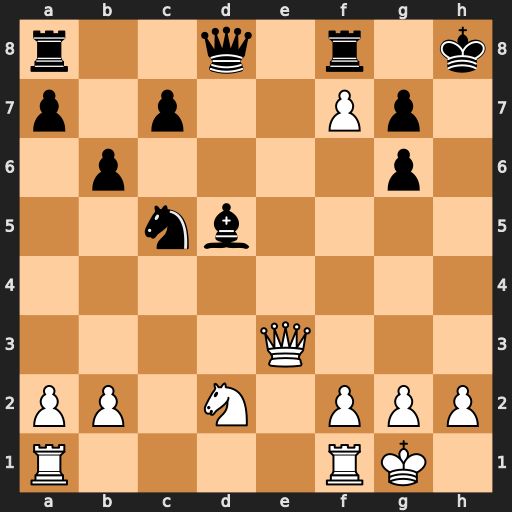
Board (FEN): r2q1r1k/p1p2Pp1/1p4p1/2nb4/8/4Q3/PP1N1PPP/R4RK1
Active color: w
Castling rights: -
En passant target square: -
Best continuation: Qh3+ Qh4 Qxh4#